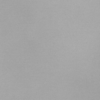
Label: dusty